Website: bh-photo
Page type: account-selection
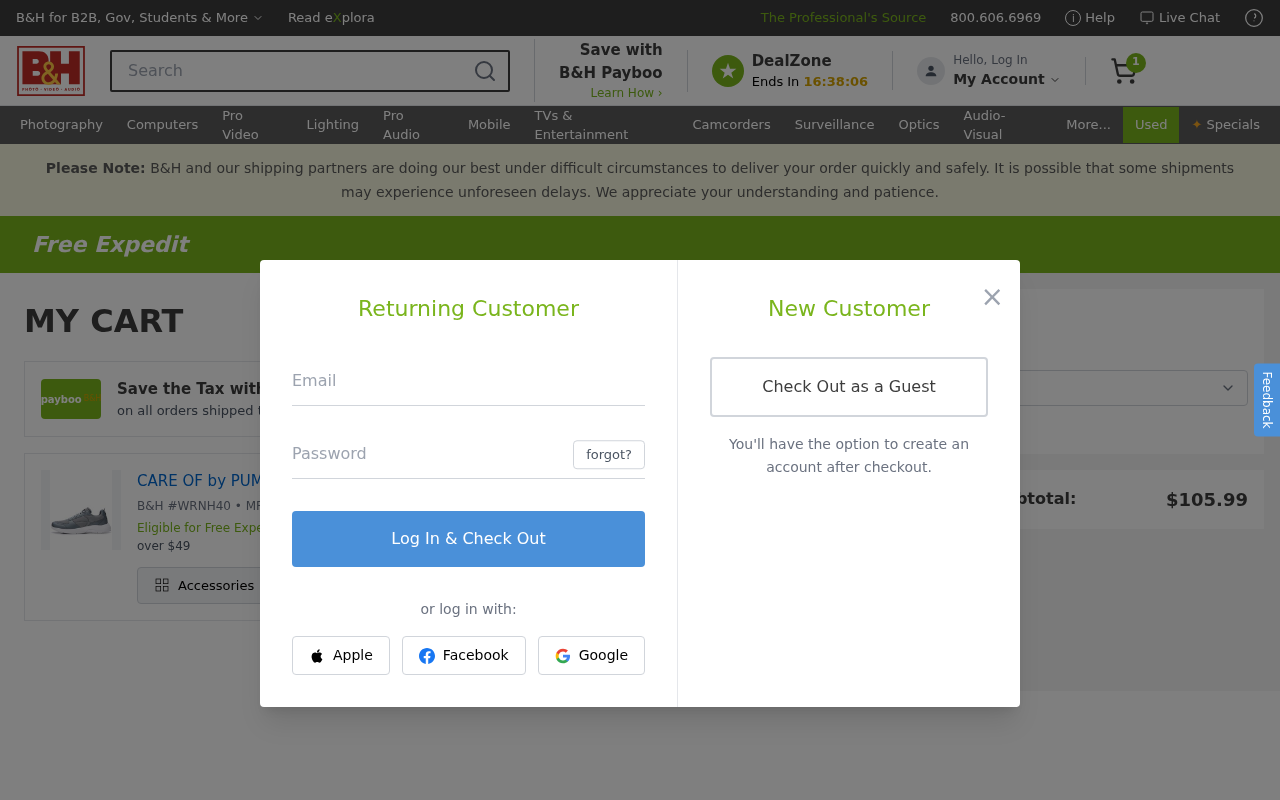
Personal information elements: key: PII_EMAIL
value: steven.lee@gmail.com
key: PII_POSTCODE
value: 88336
Product elements: key: PRODUCT1_NAME
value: CARE OF by PUMA Men’s Mesh Low-Top Trainers, Grey, US 10.5
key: PRODUCT1_QUANTITY
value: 1
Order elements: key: ORDER_NUM_ITEMS
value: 1
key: ORDER_SUBTOTAL
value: $105.99
Search elements: key: HEADER_SEARCH
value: Search
Other elements: key: BH_ITEM_NUMBER
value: WRNH40
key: MFR_NUMBER
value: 87798P